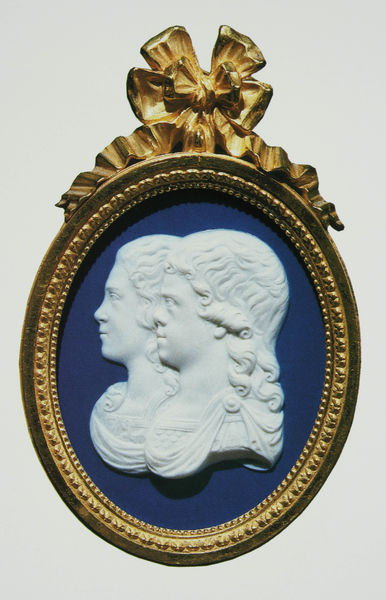
Titel: Porträt-Kamee Alexander und Konstantin
Künstler: Maria Fjodorowna
Standort: St. Petersburg
Institution: Schloss Pawlowsk
Schlagwörter: blau, dunkel, kopf, mann, schatten, weiß, frauen, mädchen, damen, frau, frisur, haar, hell, hintergrund, kleid, köpfe, marmor, profil, schmuck, schwarz, muster, ornament, schleife, profile, band, barock, falten, rahmen, stein, bildnis, goldrahmen, portrait, porträt, figur, gewand, gold, haare, paar, schleifen, brosche, locken, kinder, oval, rund, keramik, skulptur, relief, bein, zwei, rand, zopf, büste, seitenansicht, verzierung, stuck, junge, oberkörper, geschwister, schwestern, foto, fotografie, spange, doppelportrait, doppelporträt, untergrund, medaillon, porzellan, vergoldet, seite, portraits, fries, ehepaar, anhänger, amulett, antik, toga, griechisch, medaille, golden, kamee, gedenken, büsten, gips, erinnerung, schlaufe, geschnitzt, madallion, schleif, elfenbein, münze, aufsatz, medaillion, eingerahmt, gemme, medaillie, figure, lapislazuli, aufgeklebt, schnörke, kkopf, blauer hintergrund, blaus, relieg, broschee, doppelportrait\, medadillon, numismatik, profilbildnisse, perlmuster, busten, klassich, profiles, bisquitporzellan, madailion, rahmehn, white alabaster